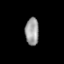
Tissue: prostate
Cell type: T cells
Senescence score: 0.3042
Nuclear area (px): 364
Mean DAPI intensity: 157.813